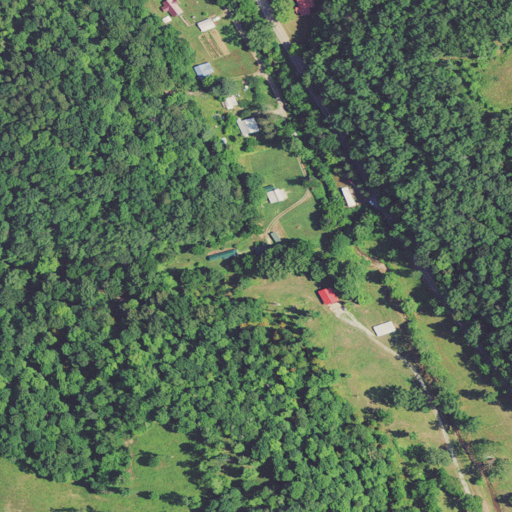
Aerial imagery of valley in West Virginia named Railroad Hollow containing deciduous forest, open development, low intensity development, pasture, mixed forest, and shrub